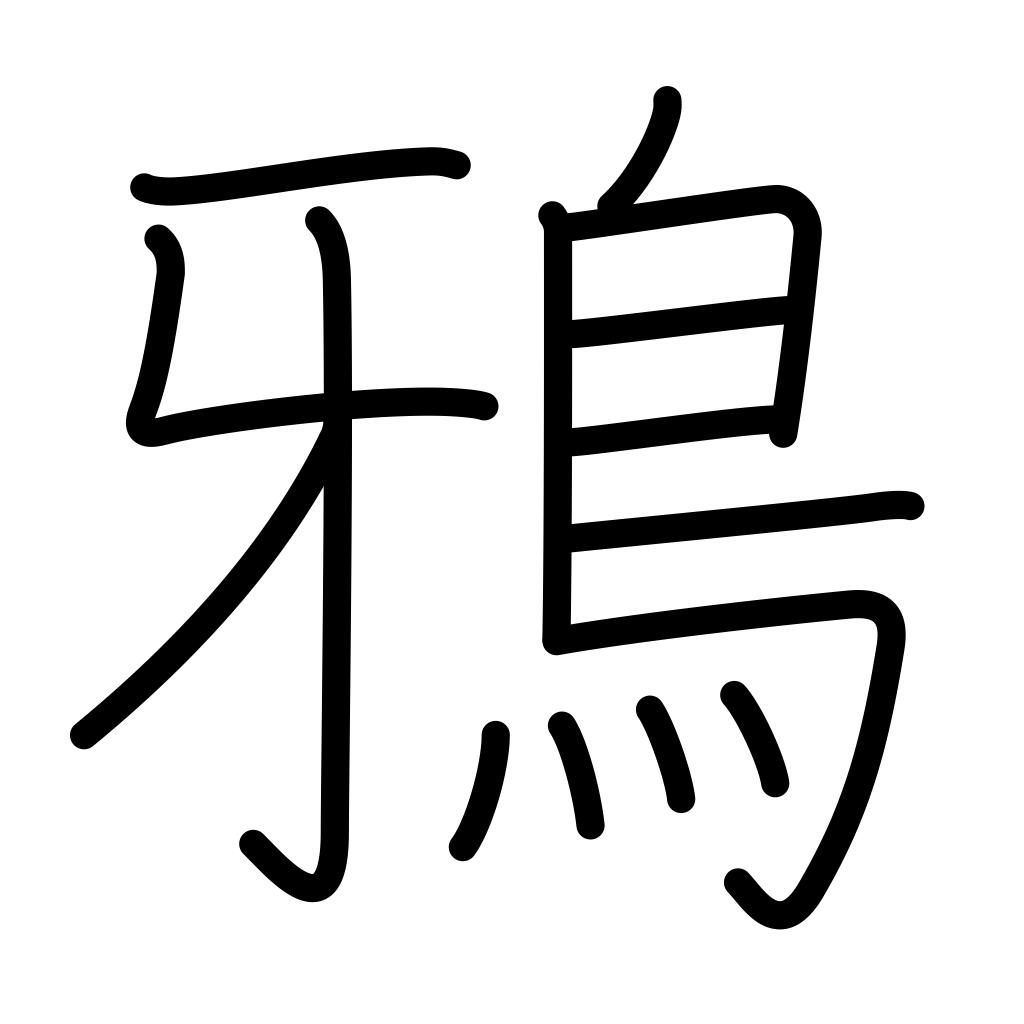
Meaning: crow, raven